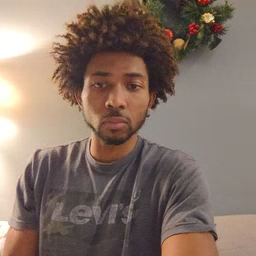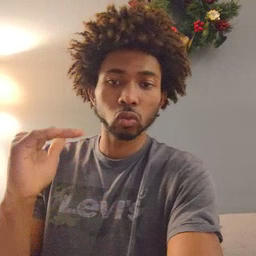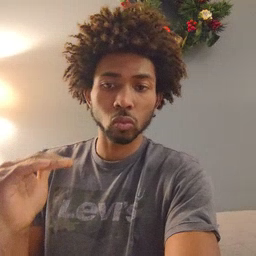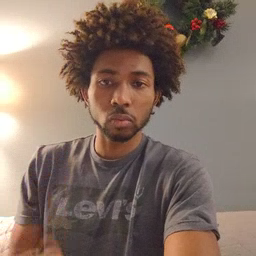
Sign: child